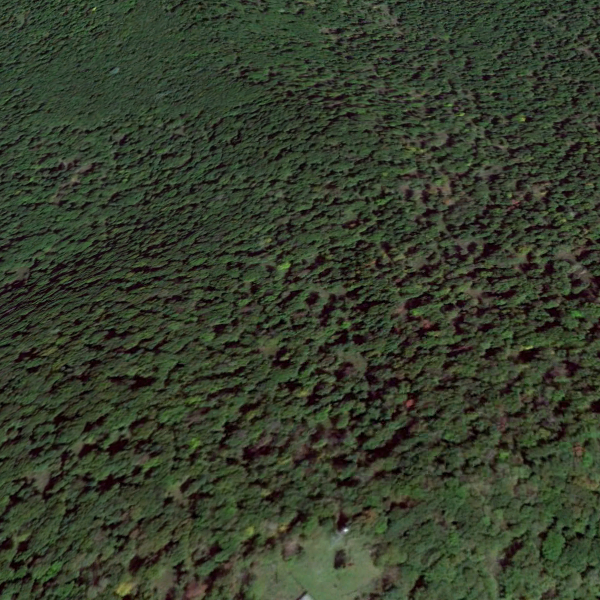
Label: Forest